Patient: sex F, age 75
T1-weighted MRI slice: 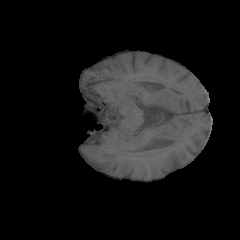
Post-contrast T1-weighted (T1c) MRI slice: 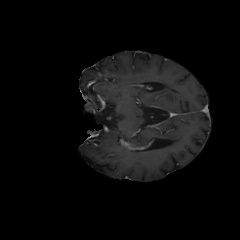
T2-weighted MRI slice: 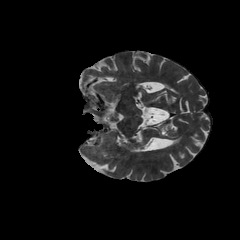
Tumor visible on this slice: no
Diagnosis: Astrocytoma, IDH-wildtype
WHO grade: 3